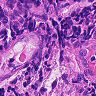
Metastatic tissue present: no